Question: I have a couple of methods to do a little encryption and it always adds a '
' in the value I am comparing.
Would this be due to some new line character thingy?
'''
public static class Security
{
public static string CreateHash(this string unHashed)
{
SHA256CryptoServiceProvider x = new SHA256CryptoServiceProvider();
byte[] data = Encoding.UTF8.GetBytes(unHashed);
data = x.ComputeHash(data);
return Encoding.UTF8.GetString(data);
}
public static bool MatchHash(this string hashData, string hashUser)
{
if (hashUser == hashData)
{
return true;
}
else
{
return false;
}
}
}
'''
I am entering the value into one text box and running the 'CreateHash()' to enter the value into another textbox (all for testing). I then run my comparison check from another text box.
'''
protected void btn_dehash_Click(object sender, EventArgs e)
{
// get value entered and hash it
var matchPass = txt_password.Text.CreateHash();
// populate lbl with true or false
lbl_Name.Text = txt_hashed.Text.MatchHash(matchPass) ? "true" : "false";
}
'''
The results I get from 'MD5' are ok and work as this is much shorter. I want to use a more secure method so I have used SHA256 and this is the results I get from the comparison.

Does anybody know why this is happening?
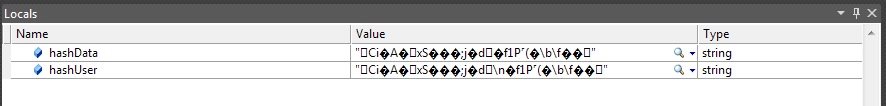
Answer: Don't turn the hash into a string! Keep it as a byte array.
The hash represents a sequence of bytes that may or may not be valid as UTF-8.
If you want a readable hash then do something similar to:
'''
byte[] hash = x.ComputeHash(bytes);
string hashString = string.Empty;
foreach (byte x in hash)
{
// Turn each byte into it's hex equivalent (00 to FF).
hashString += String.Format("{0:x2}", x);
}
return hashString;
'''
Or, as the comments suggest, use base 64 encoding.